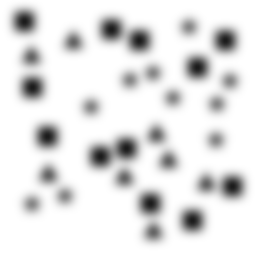
Squares: 12
Triangles: 8
Stars: 10
Total shapes: 30